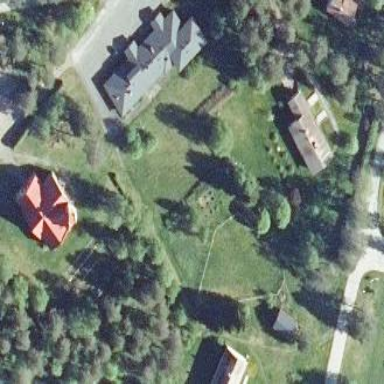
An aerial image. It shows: Churchyard.